Interaction volume radius: 5 \u00c5
Interaction volume height: 25 \u00c5
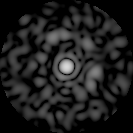
Disorder parameter: 0.8597